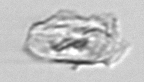
Label: detritus_transparent